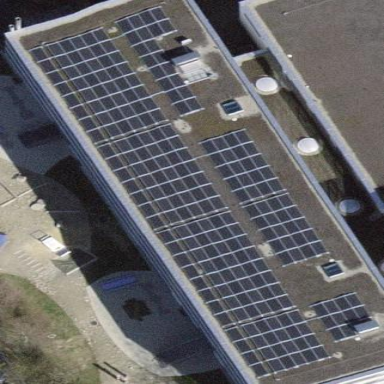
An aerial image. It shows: Solar power generator using photovoltaic panels.